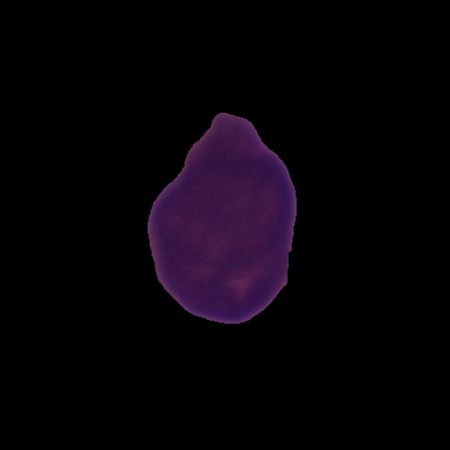
Label: cancer